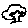
Label: tree